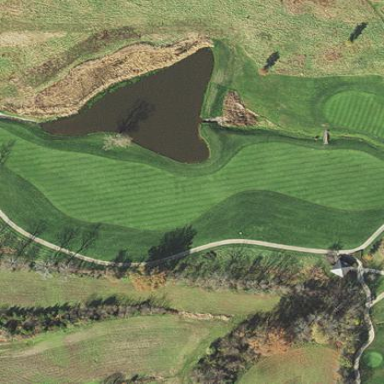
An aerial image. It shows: Golf fairway surrounded by grass.